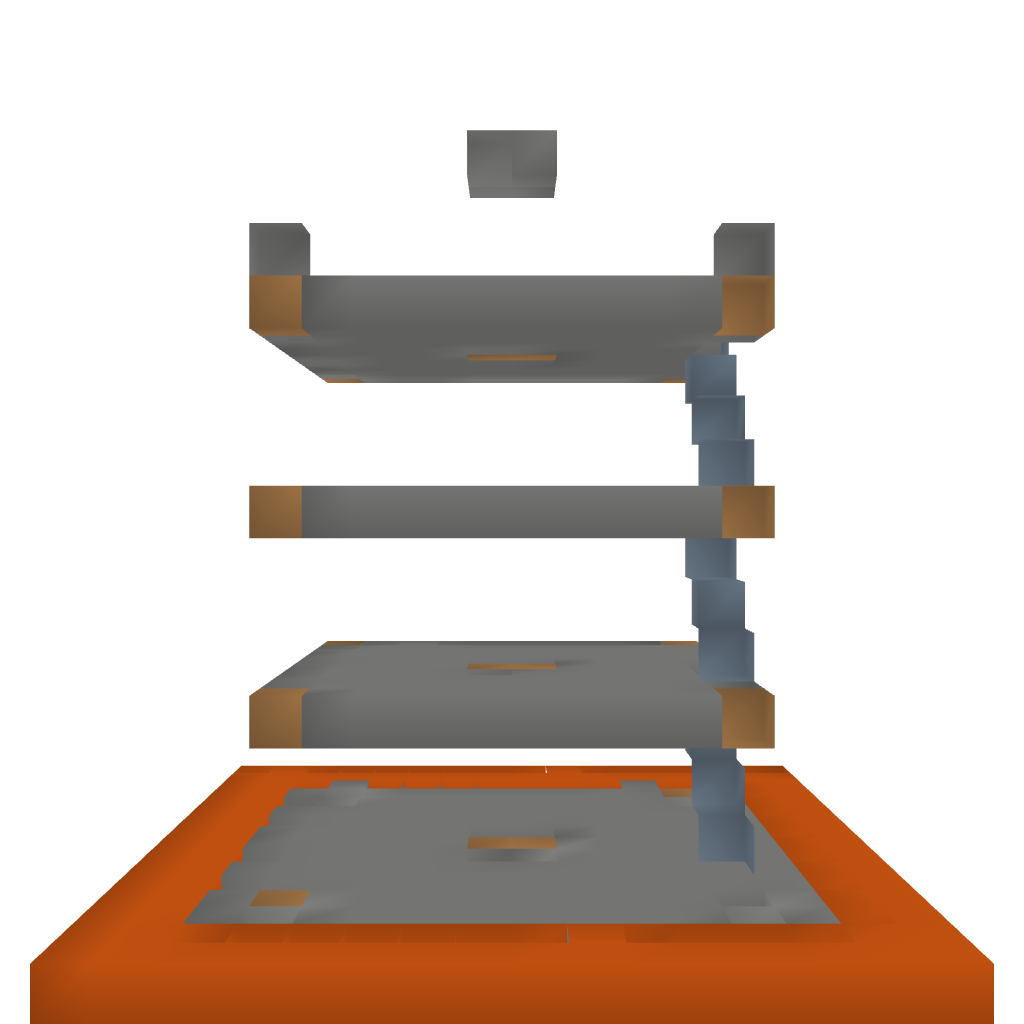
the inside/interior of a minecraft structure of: castle 4